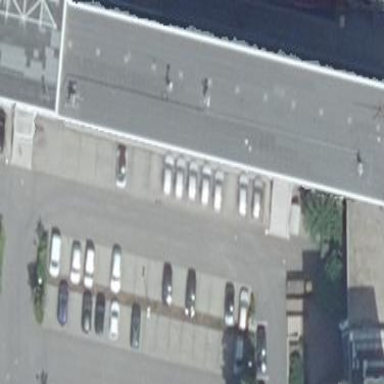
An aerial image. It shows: White building with flat roof made of gray tar paper.